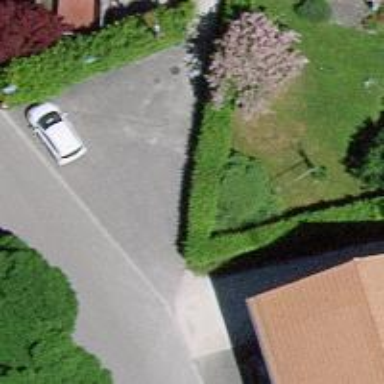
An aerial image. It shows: Hedge barrier.